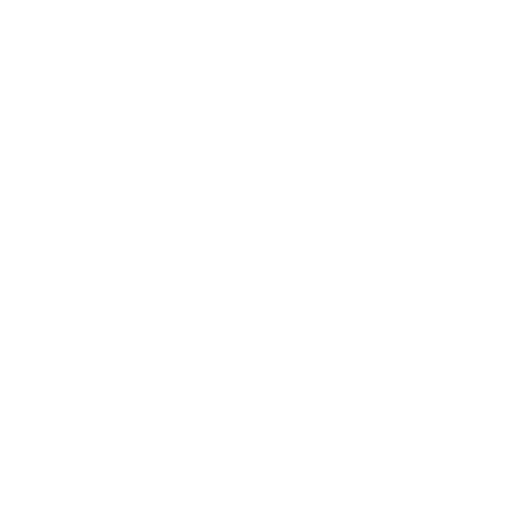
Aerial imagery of island in Alaska named Klakas Island containing only unknown